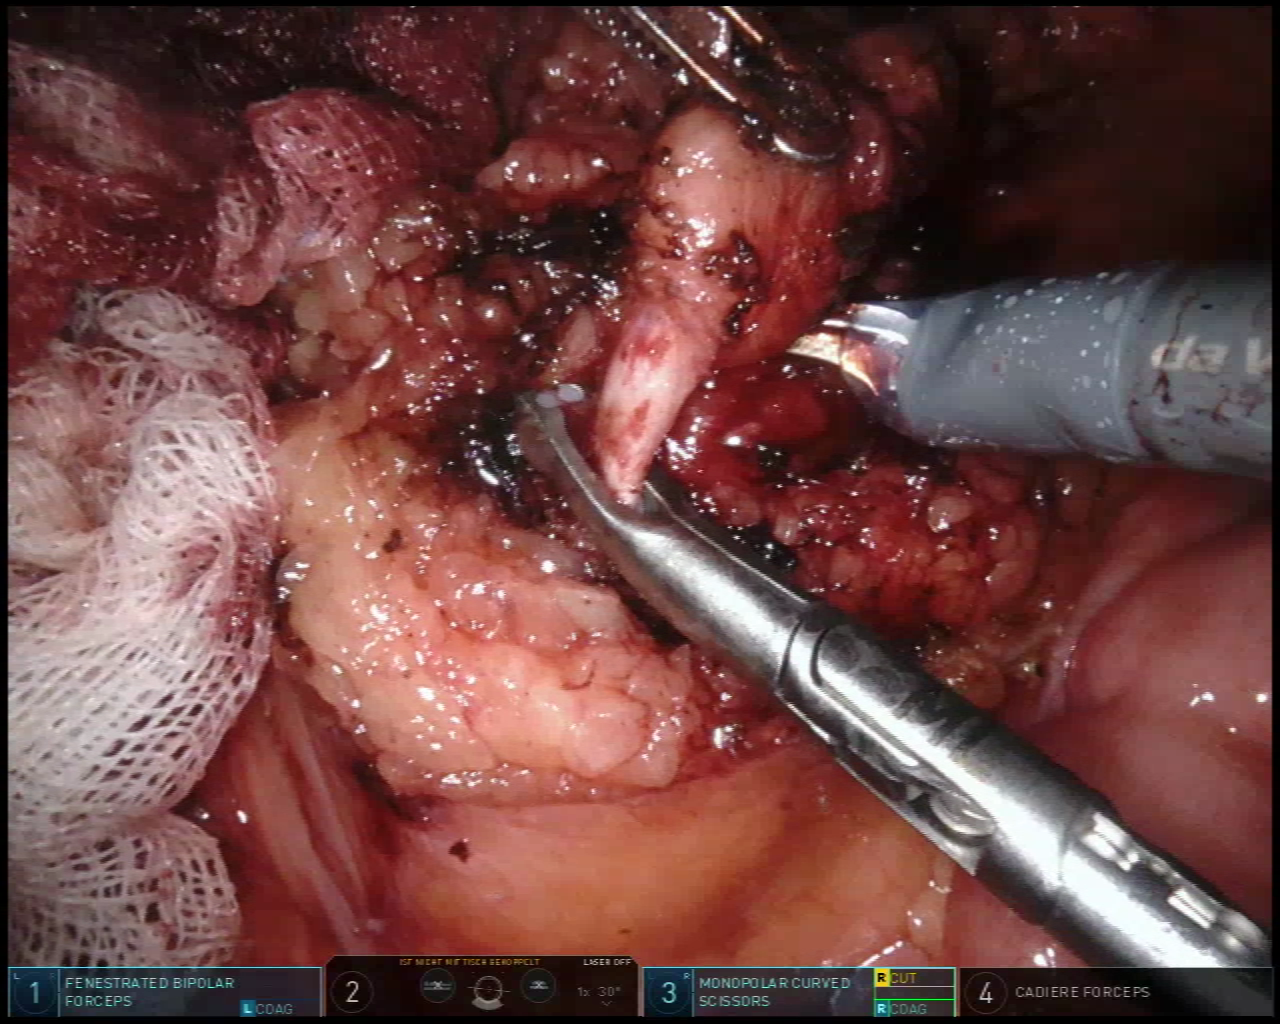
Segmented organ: inferior_mesenteric_artery
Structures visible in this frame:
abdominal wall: no
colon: no
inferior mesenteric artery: yes
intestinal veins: no
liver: no
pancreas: no
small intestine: yes
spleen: no
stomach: no
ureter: no
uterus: no
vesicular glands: no